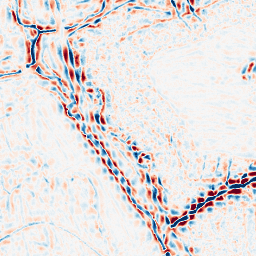
Category: wavelet
Decomposition family: wavelet_biorthogonal
Decomposition parameters: wavelet: bior5.5
level: 3
Upsampling method: cubic_mitchell
Upsampling parameters: scale: 8
Upsampling scale: 8